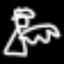
Label: angel